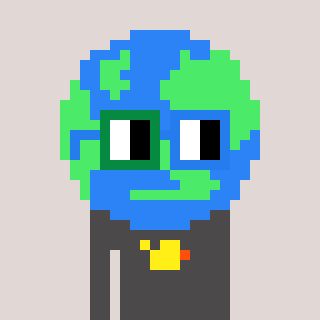
a pixel art character with square green and blue glasses, a earth-shaped head and a grayscale-colored body on a warm background